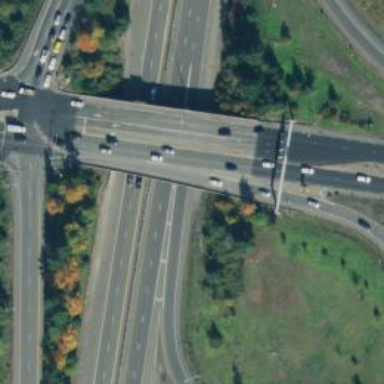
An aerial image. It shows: Bridge for trunk highway with expressway access.